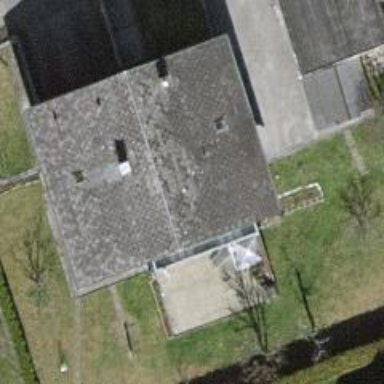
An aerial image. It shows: Building with ridged roof.